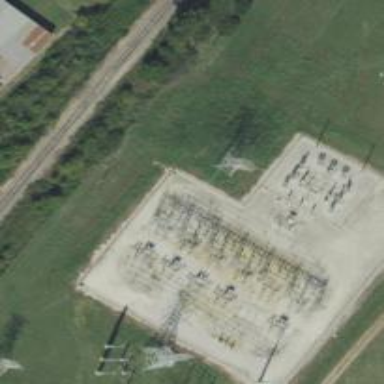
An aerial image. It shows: Switch used for power control.